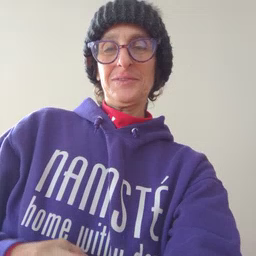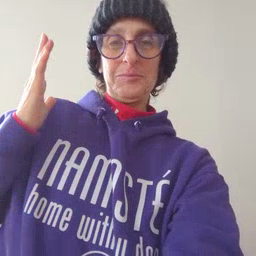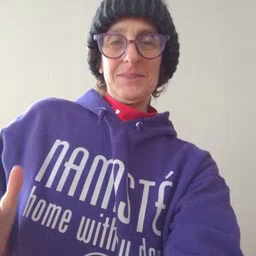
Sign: beside